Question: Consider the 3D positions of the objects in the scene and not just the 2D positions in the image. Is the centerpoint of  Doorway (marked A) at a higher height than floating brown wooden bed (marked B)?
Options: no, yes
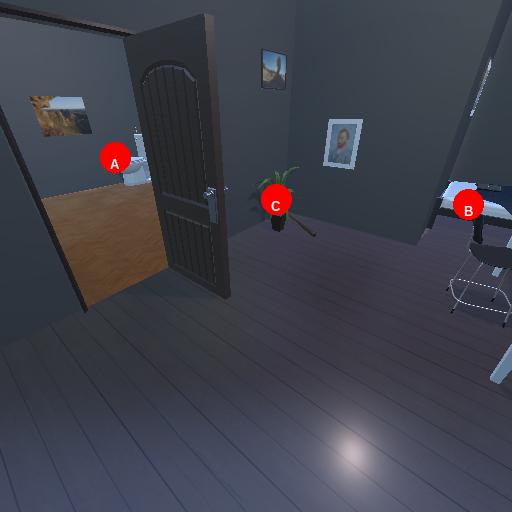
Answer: no